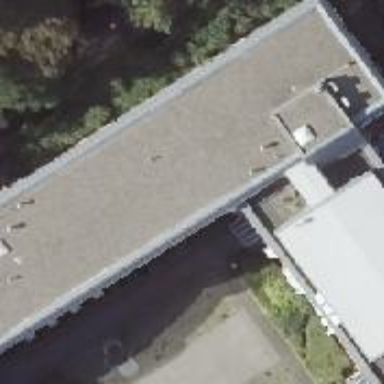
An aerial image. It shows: Office building.